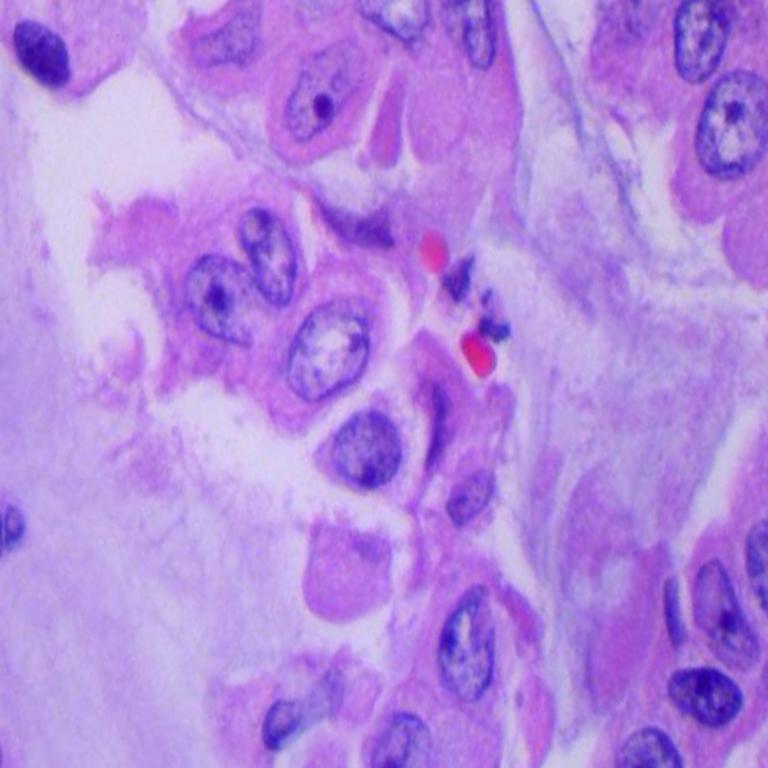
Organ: lung
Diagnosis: adenocarcinomas